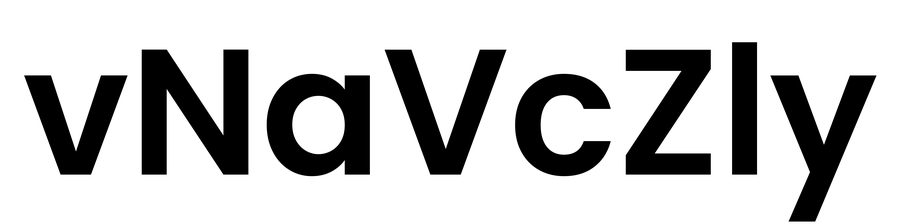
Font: Poppins-SemiBold